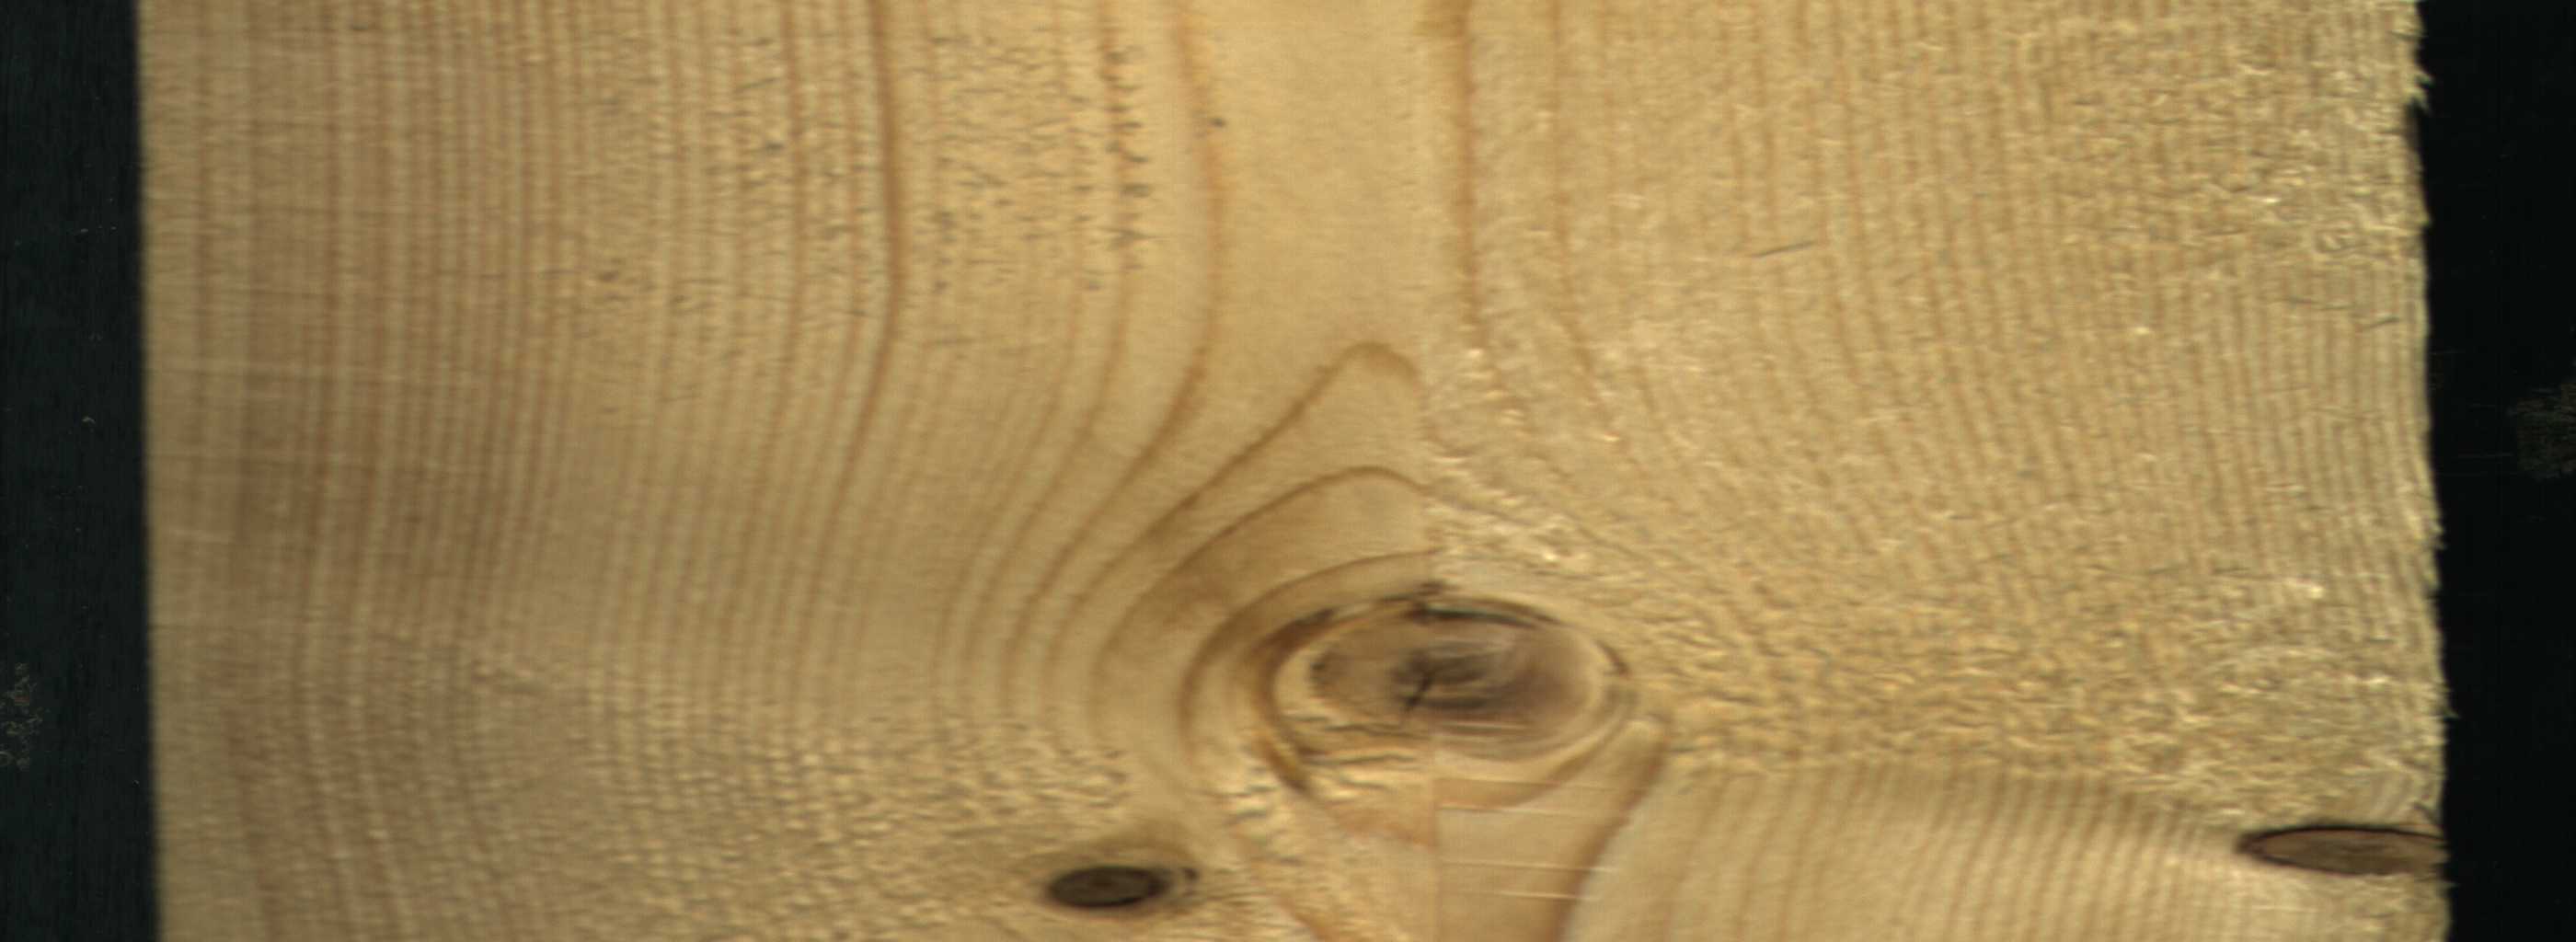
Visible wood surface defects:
Dead_Knot
Dead_Knot
Live_Knot